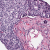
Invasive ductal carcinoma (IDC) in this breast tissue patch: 0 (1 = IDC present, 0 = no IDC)